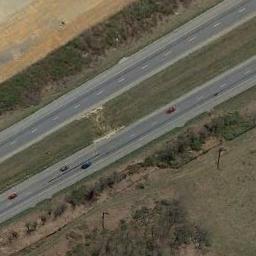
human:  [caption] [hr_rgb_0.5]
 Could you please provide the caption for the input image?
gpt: There is only one car on the highway .

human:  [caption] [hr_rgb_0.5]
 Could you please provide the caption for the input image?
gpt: A straight freeway goes through the lawn with some trees .

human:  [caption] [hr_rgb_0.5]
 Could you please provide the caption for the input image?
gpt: The freeway is between the grass and the bare land with some cars .

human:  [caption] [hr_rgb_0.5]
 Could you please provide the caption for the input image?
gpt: The freeway is surrounded by a large lawn with several cars on the freeway .

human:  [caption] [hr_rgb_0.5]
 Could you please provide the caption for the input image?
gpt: There are green belts along the freeway .